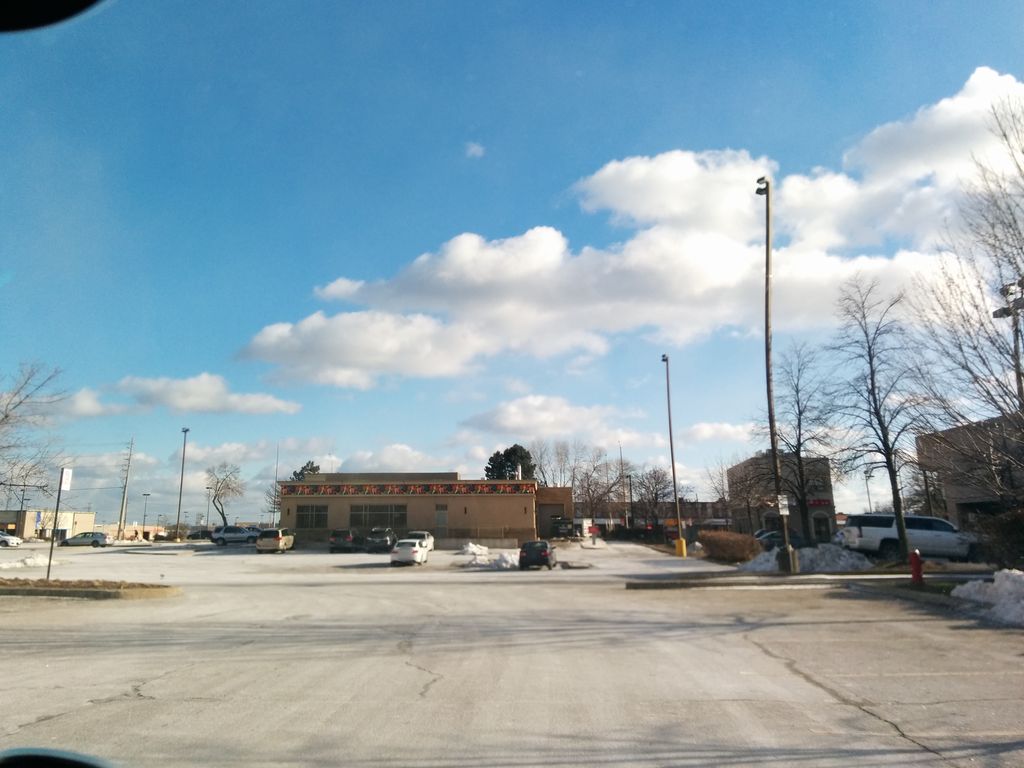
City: toronto